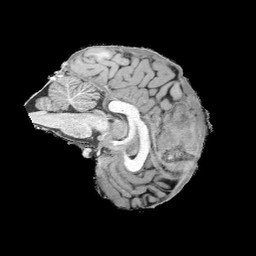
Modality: UNIT1
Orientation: sagittal